Brain MRI, t2w sequence, axial 2D slice.
Patient: age 42, sex M, weight 78 kg, height 1.78 m
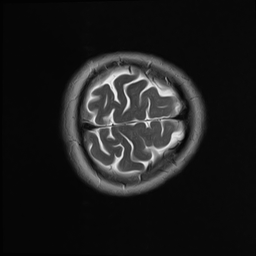